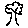
Label: tree